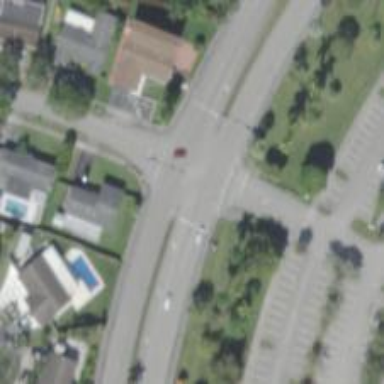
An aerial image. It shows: Secondary road with asphalt surface.